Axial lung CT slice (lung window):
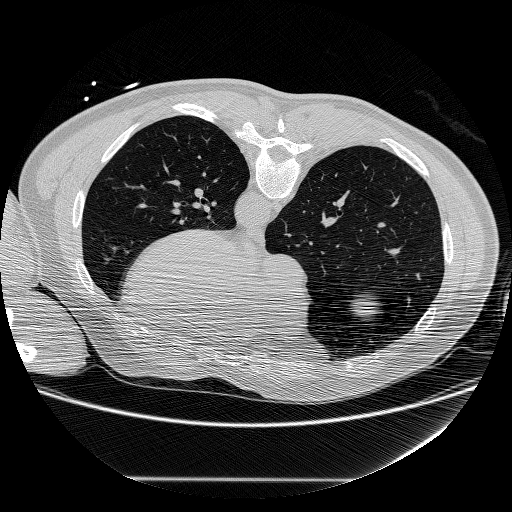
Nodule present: no